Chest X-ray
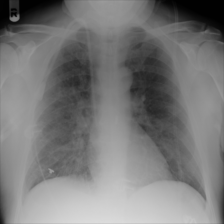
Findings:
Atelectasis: negative
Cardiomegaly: negative
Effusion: negative
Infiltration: negative
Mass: negative
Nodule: negative
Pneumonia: negative
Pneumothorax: negative
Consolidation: negative
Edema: positive
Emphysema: negative
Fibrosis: negative
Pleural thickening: negative
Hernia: negative